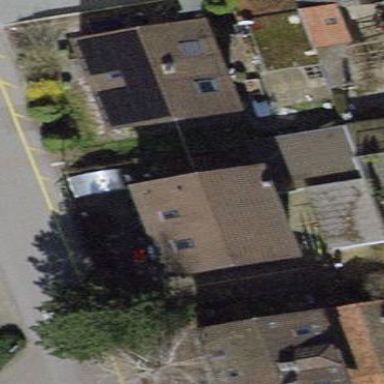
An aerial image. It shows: Gabled house with tiled roof.